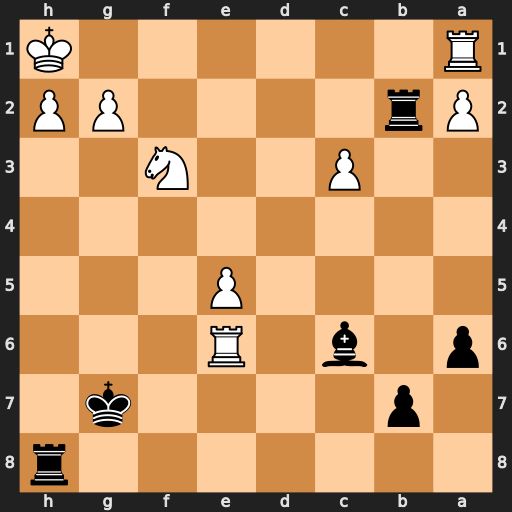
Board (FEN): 7r/1p4k1/p1b1R3/4P3/8/2P2N2/Pr4PP/R6K
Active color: b
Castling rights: -
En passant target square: -
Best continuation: Bxf3 gxf3 Rbxh2+ Kg1 Rh1+ Kf2 Rxa1